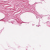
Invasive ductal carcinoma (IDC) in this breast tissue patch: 0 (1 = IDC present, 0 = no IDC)